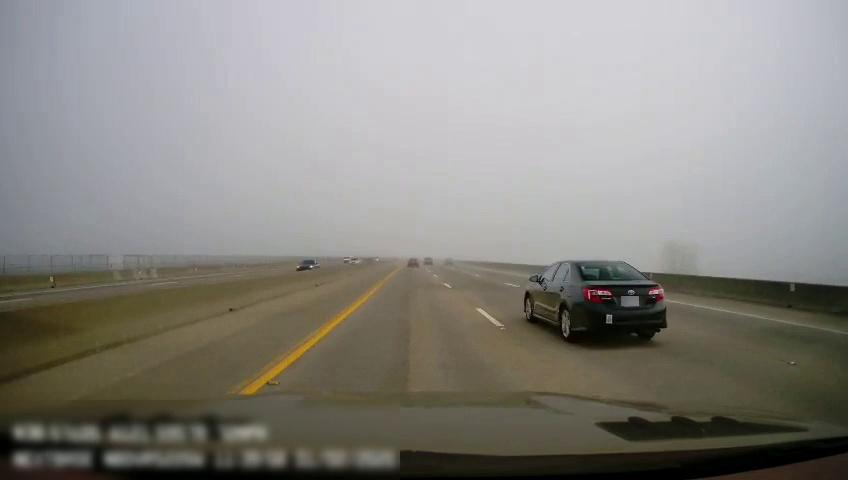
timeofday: Day
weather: Cloudy
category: Drivable Space
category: Drivable Space
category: Vehicles | Car
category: Vehicles | Car
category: Vehicles | Car
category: Vehicles | Car
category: Vehicles | Car
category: Vehicles | Car
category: Lanes | Current Lane
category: Lanes | Current Lane
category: Lanes | Alternate Lane
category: Lanes | Alternate Lane
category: Lanes | Alternate Lane
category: Lanes | Opposite Lane
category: Lanes | Opposite Lane